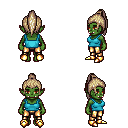
a pixel art fantasy rpg character, female body template, orc, green skin, teal pirate shirt, gold greaves, white blonde long topknot hairstyle, gold boots, four views (front, back, left, right), 2x2 character sprite sheet, small pixel art, hard edges, no anti-aliasing